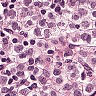
Metastatic tissue present: yes